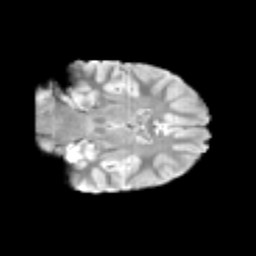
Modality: T2w
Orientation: coronal
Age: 10
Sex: female
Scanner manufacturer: siemens
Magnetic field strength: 3 T
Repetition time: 3.8 s
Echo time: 0.07 s